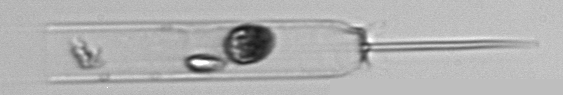
Label: Ditylum_brightwellii